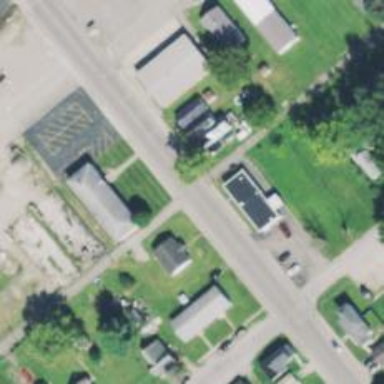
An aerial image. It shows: Alley classified as service road.